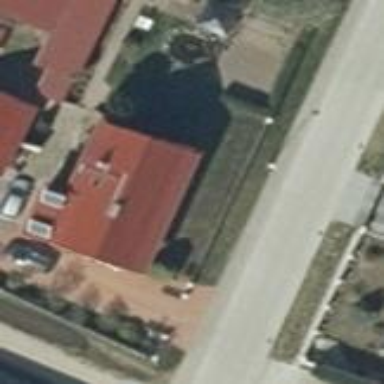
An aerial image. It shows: House with flat red roof.